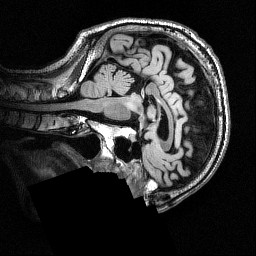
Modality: FLAIR
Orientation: sagittal
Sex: male
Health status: ill
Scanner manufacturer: siemens
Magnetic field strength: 3 T
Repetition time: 7 s
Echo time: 0.372 s